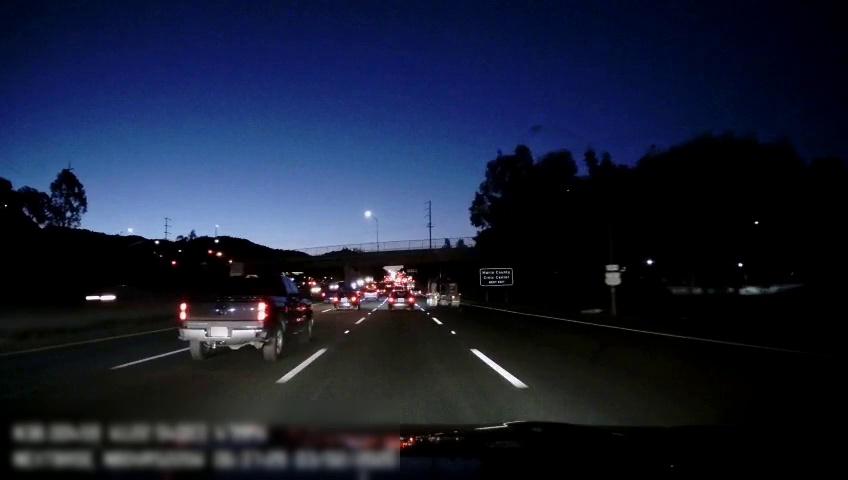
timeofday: Night
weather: Other
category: Drivable Space
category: Vehicles | Other LV
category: Vehicles | Truck
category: Vehicles | Car
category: Vehicles | Car
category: Vehicles | Car
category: Vehicles | SUV
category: Lanes | Alternate Lane
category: Lanes | Current Lane
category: Lanes | Current Lane
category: Lanes | Alternate Lane
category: Lanes | Alternate Lane
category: Traffic | Signs
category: Traffic | Signs